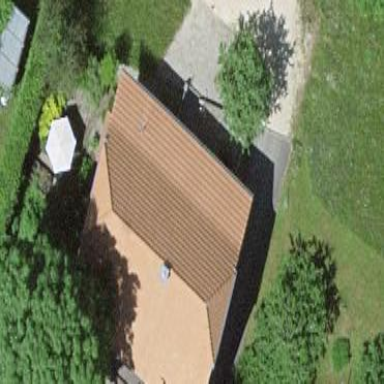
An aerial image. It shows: Residential building with half-hipped roof shape.